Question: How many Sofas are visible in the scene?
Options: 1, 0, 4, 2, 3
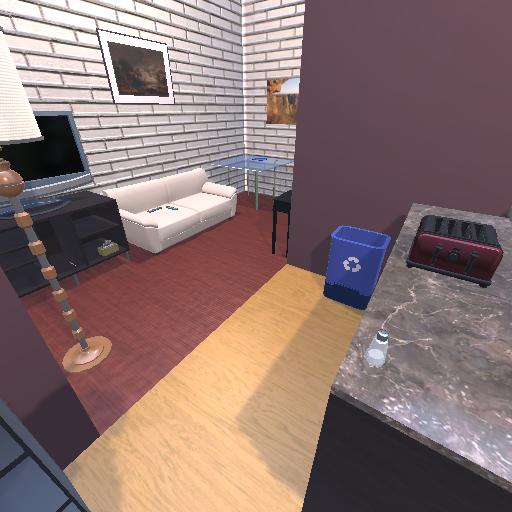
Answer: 1